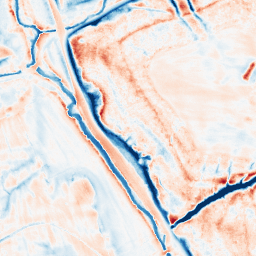
Category: trend_removal
Decomposition family: local_polynomial
Decomposition parameters: window_size: 21
degree: 3
Upsampling method: quartic
Upsampling parameters: scale: 2
Upsampling scale: 2